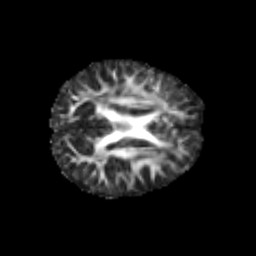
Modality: FA
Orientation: axial
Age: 5
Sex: male
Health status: healthy